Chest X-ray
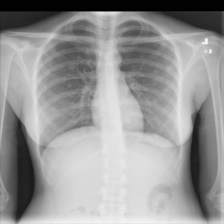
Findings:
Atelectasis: negative
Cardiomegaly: negative
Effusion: negative
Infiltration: negative
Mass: negative
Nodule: positive
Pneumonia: negative
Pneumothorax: negative
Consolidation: negative
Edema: negative
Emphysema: negative
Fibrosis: negative
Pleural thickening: negative
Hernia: negative